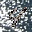
Label: 4